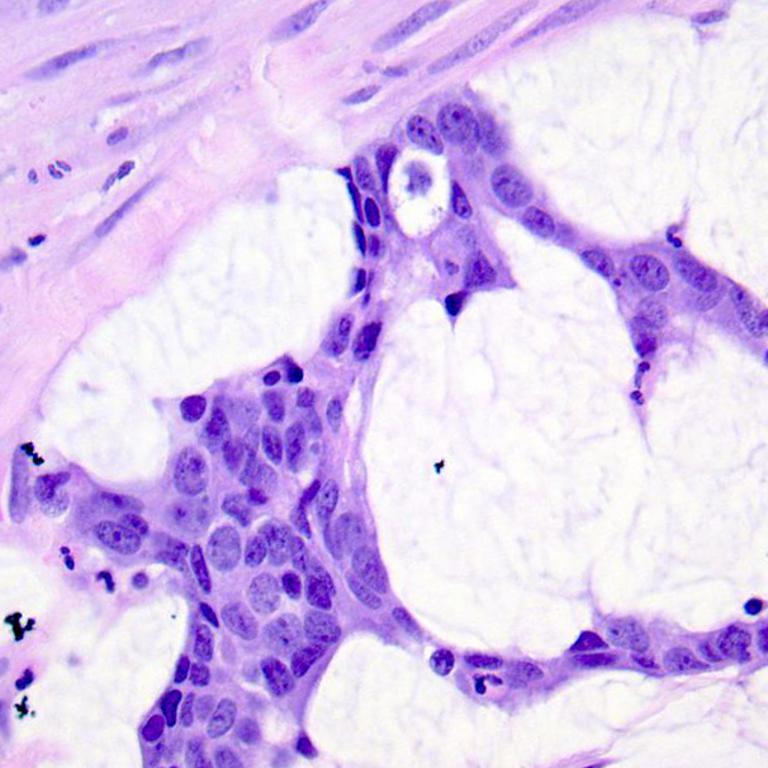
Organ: colon
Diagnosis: adenocarcinomas